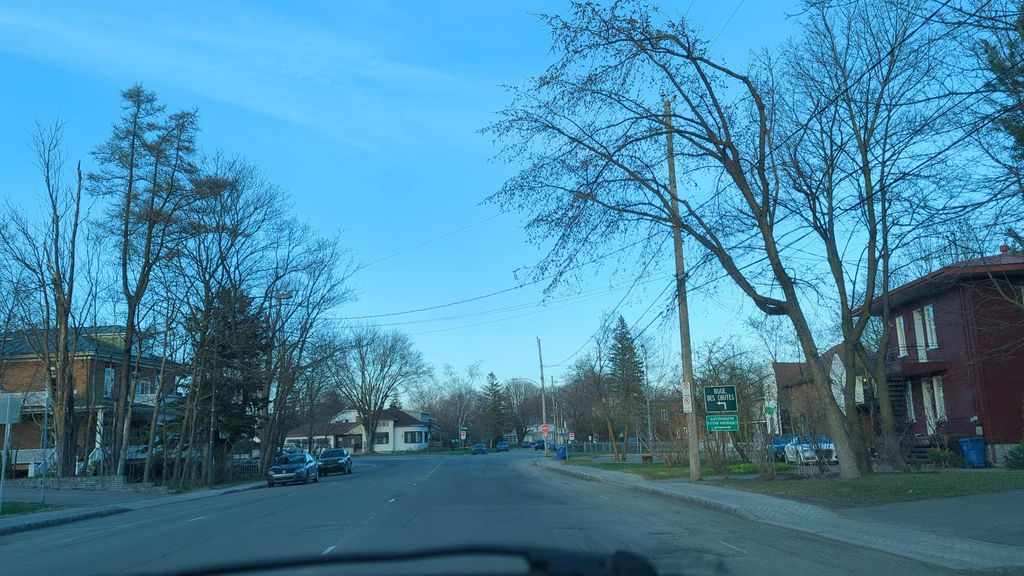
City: quebec_city